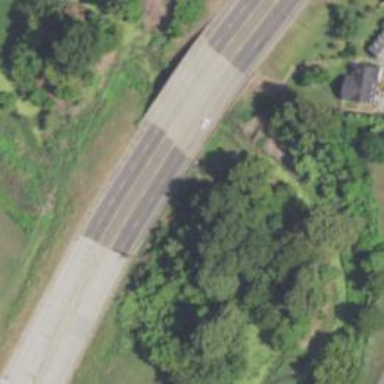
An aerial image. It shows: Primary highway bridge.